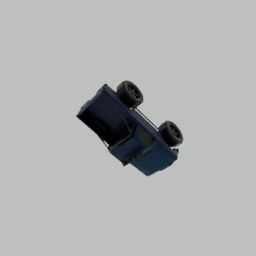
Label: mechanical